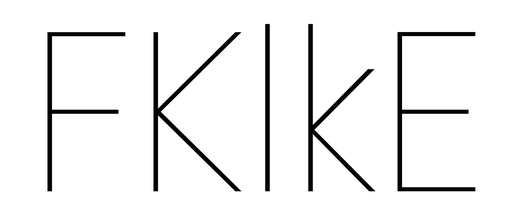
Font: Poppins-Thin